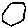
Label: hexagon